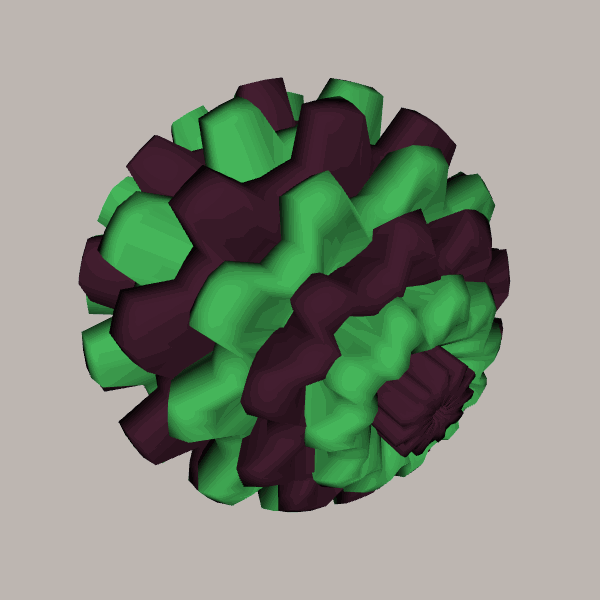
Background: light